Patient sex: M
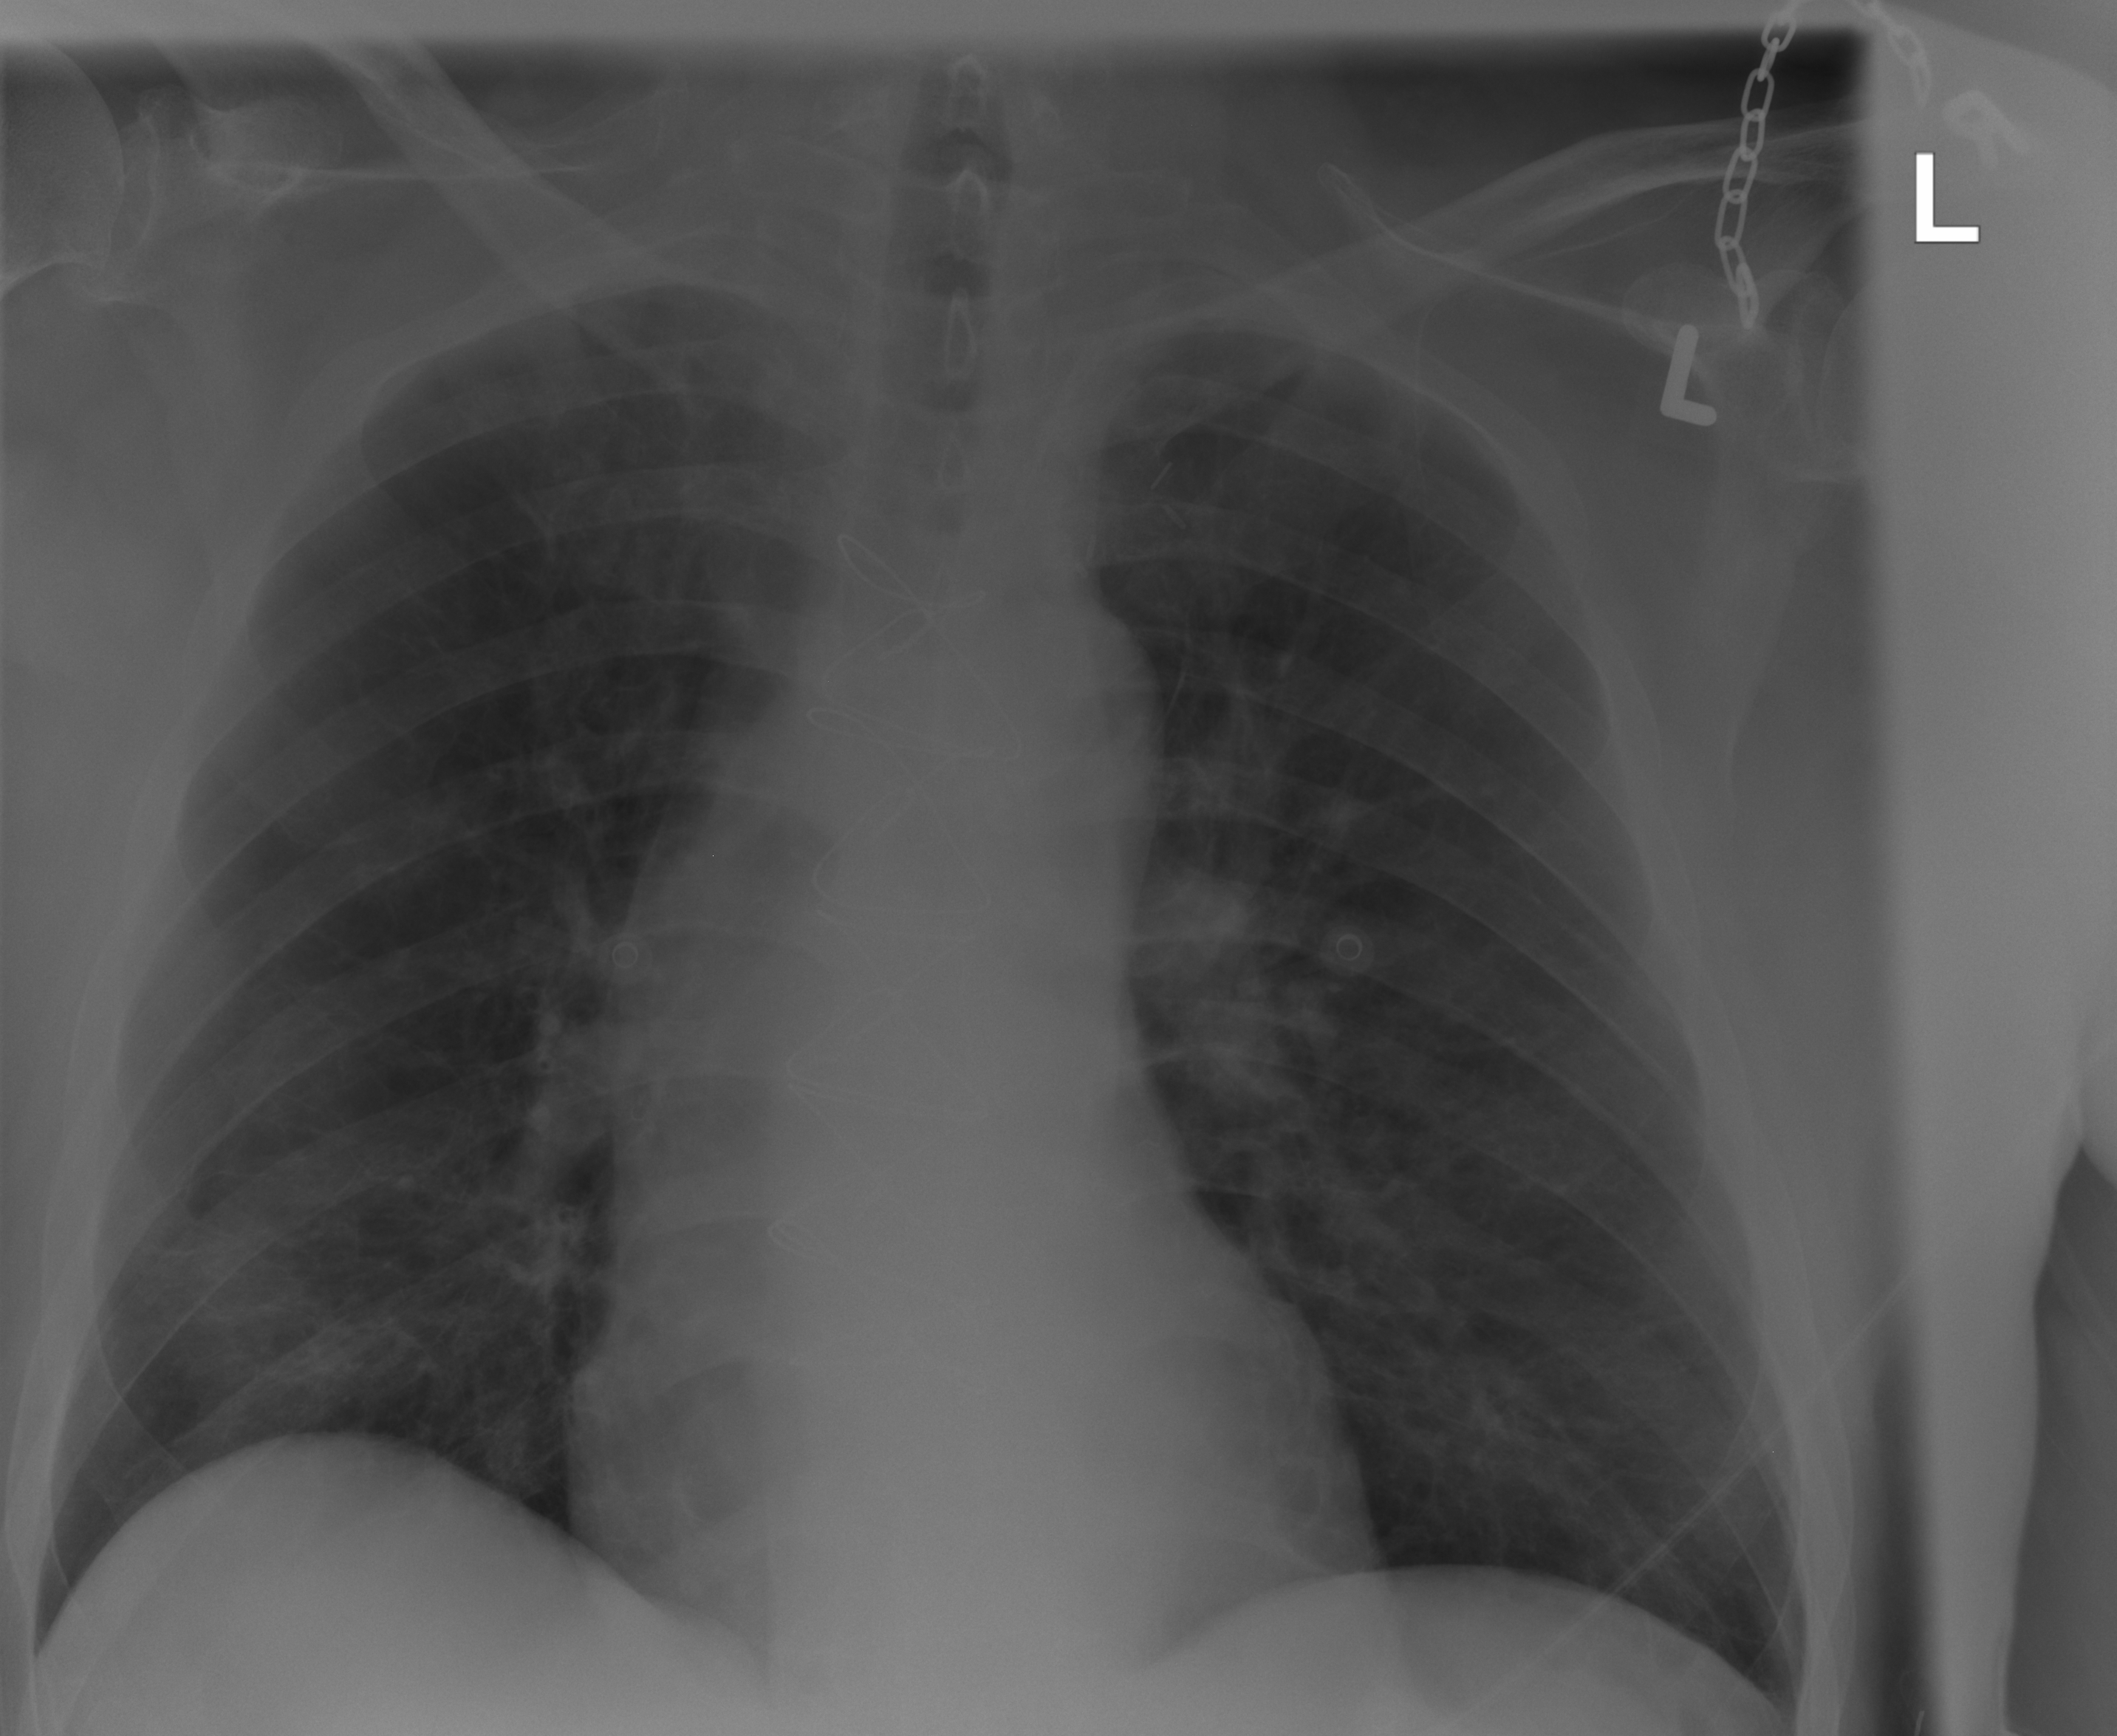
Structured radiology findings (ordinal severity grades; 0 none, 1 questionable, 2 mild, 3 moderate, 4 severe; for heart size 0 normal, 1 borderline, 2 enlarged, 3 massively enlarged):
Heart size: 0
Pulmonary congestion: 0
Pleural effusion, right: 0
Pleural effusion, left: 0
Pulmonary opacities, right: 0
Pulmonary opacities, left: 0
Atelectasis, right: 1
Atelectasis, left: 1